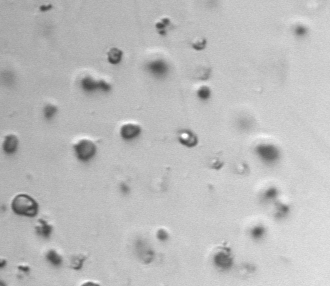
Label: Phaeocystis